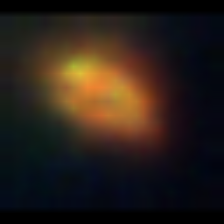
Taxon: NanoPlankton
Group: Other